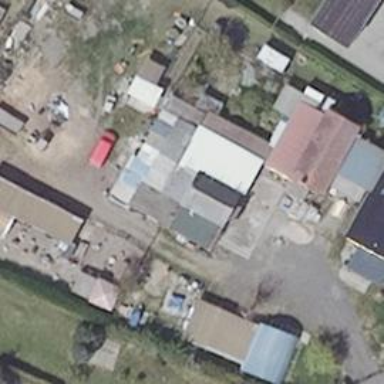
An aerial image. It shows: Garage building.